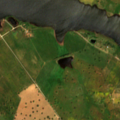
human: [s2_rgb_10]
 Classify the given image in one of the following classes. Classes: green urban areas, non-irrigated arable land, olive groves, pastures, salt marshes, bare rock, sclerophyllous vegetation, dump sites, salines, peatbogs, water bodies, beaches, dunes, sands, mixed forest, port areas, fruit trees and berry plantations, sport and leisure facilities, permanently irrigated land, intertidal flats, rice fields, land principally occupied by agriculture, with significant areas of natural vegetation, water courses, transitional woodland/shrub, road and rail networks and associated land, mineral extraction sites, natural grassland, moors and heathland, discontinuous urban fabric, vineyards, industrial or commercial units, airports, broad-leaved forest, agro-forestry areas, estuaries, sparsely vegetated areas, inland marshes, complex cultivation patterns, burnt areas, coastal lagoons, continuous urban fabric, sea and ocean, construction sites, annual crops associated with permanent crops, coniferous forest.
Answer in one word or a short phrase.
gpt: continuous urban fabric